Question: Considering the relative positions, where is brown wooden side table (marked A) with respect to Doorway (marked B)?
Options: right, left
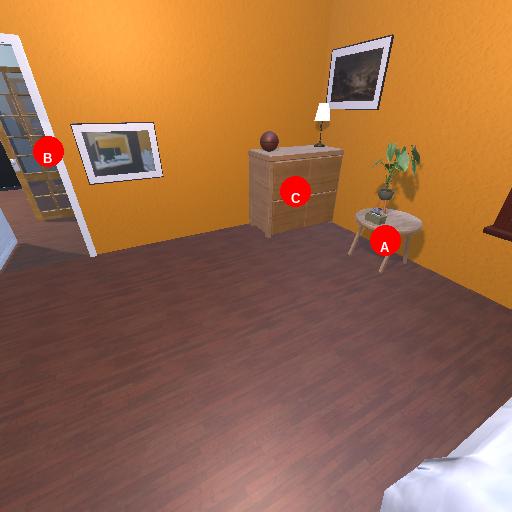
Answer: right